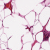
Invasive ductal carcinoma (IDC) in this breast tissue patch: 0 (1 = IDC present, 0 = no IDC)